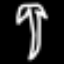
Label: palm tree